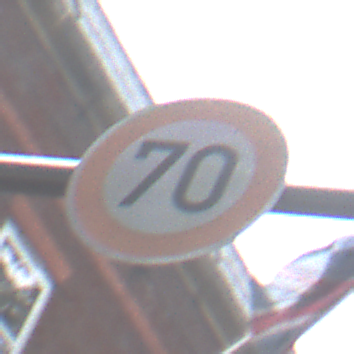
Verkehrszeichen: Geschwindigkeit70
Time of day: MorningAfternoon
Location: Outdoor (Urban)
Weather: Overcast
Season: NotSpecified
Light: Natural